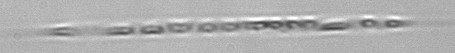
Label: Rhizosolenia